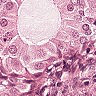
Metastatic tissue present: yes